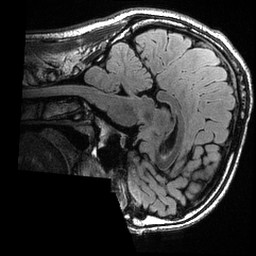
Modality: T2w
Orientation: sagittal
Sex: male
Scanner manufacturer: ge
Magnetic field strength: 3 T
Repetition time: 6 s
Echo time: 0.1274 s